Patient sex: M
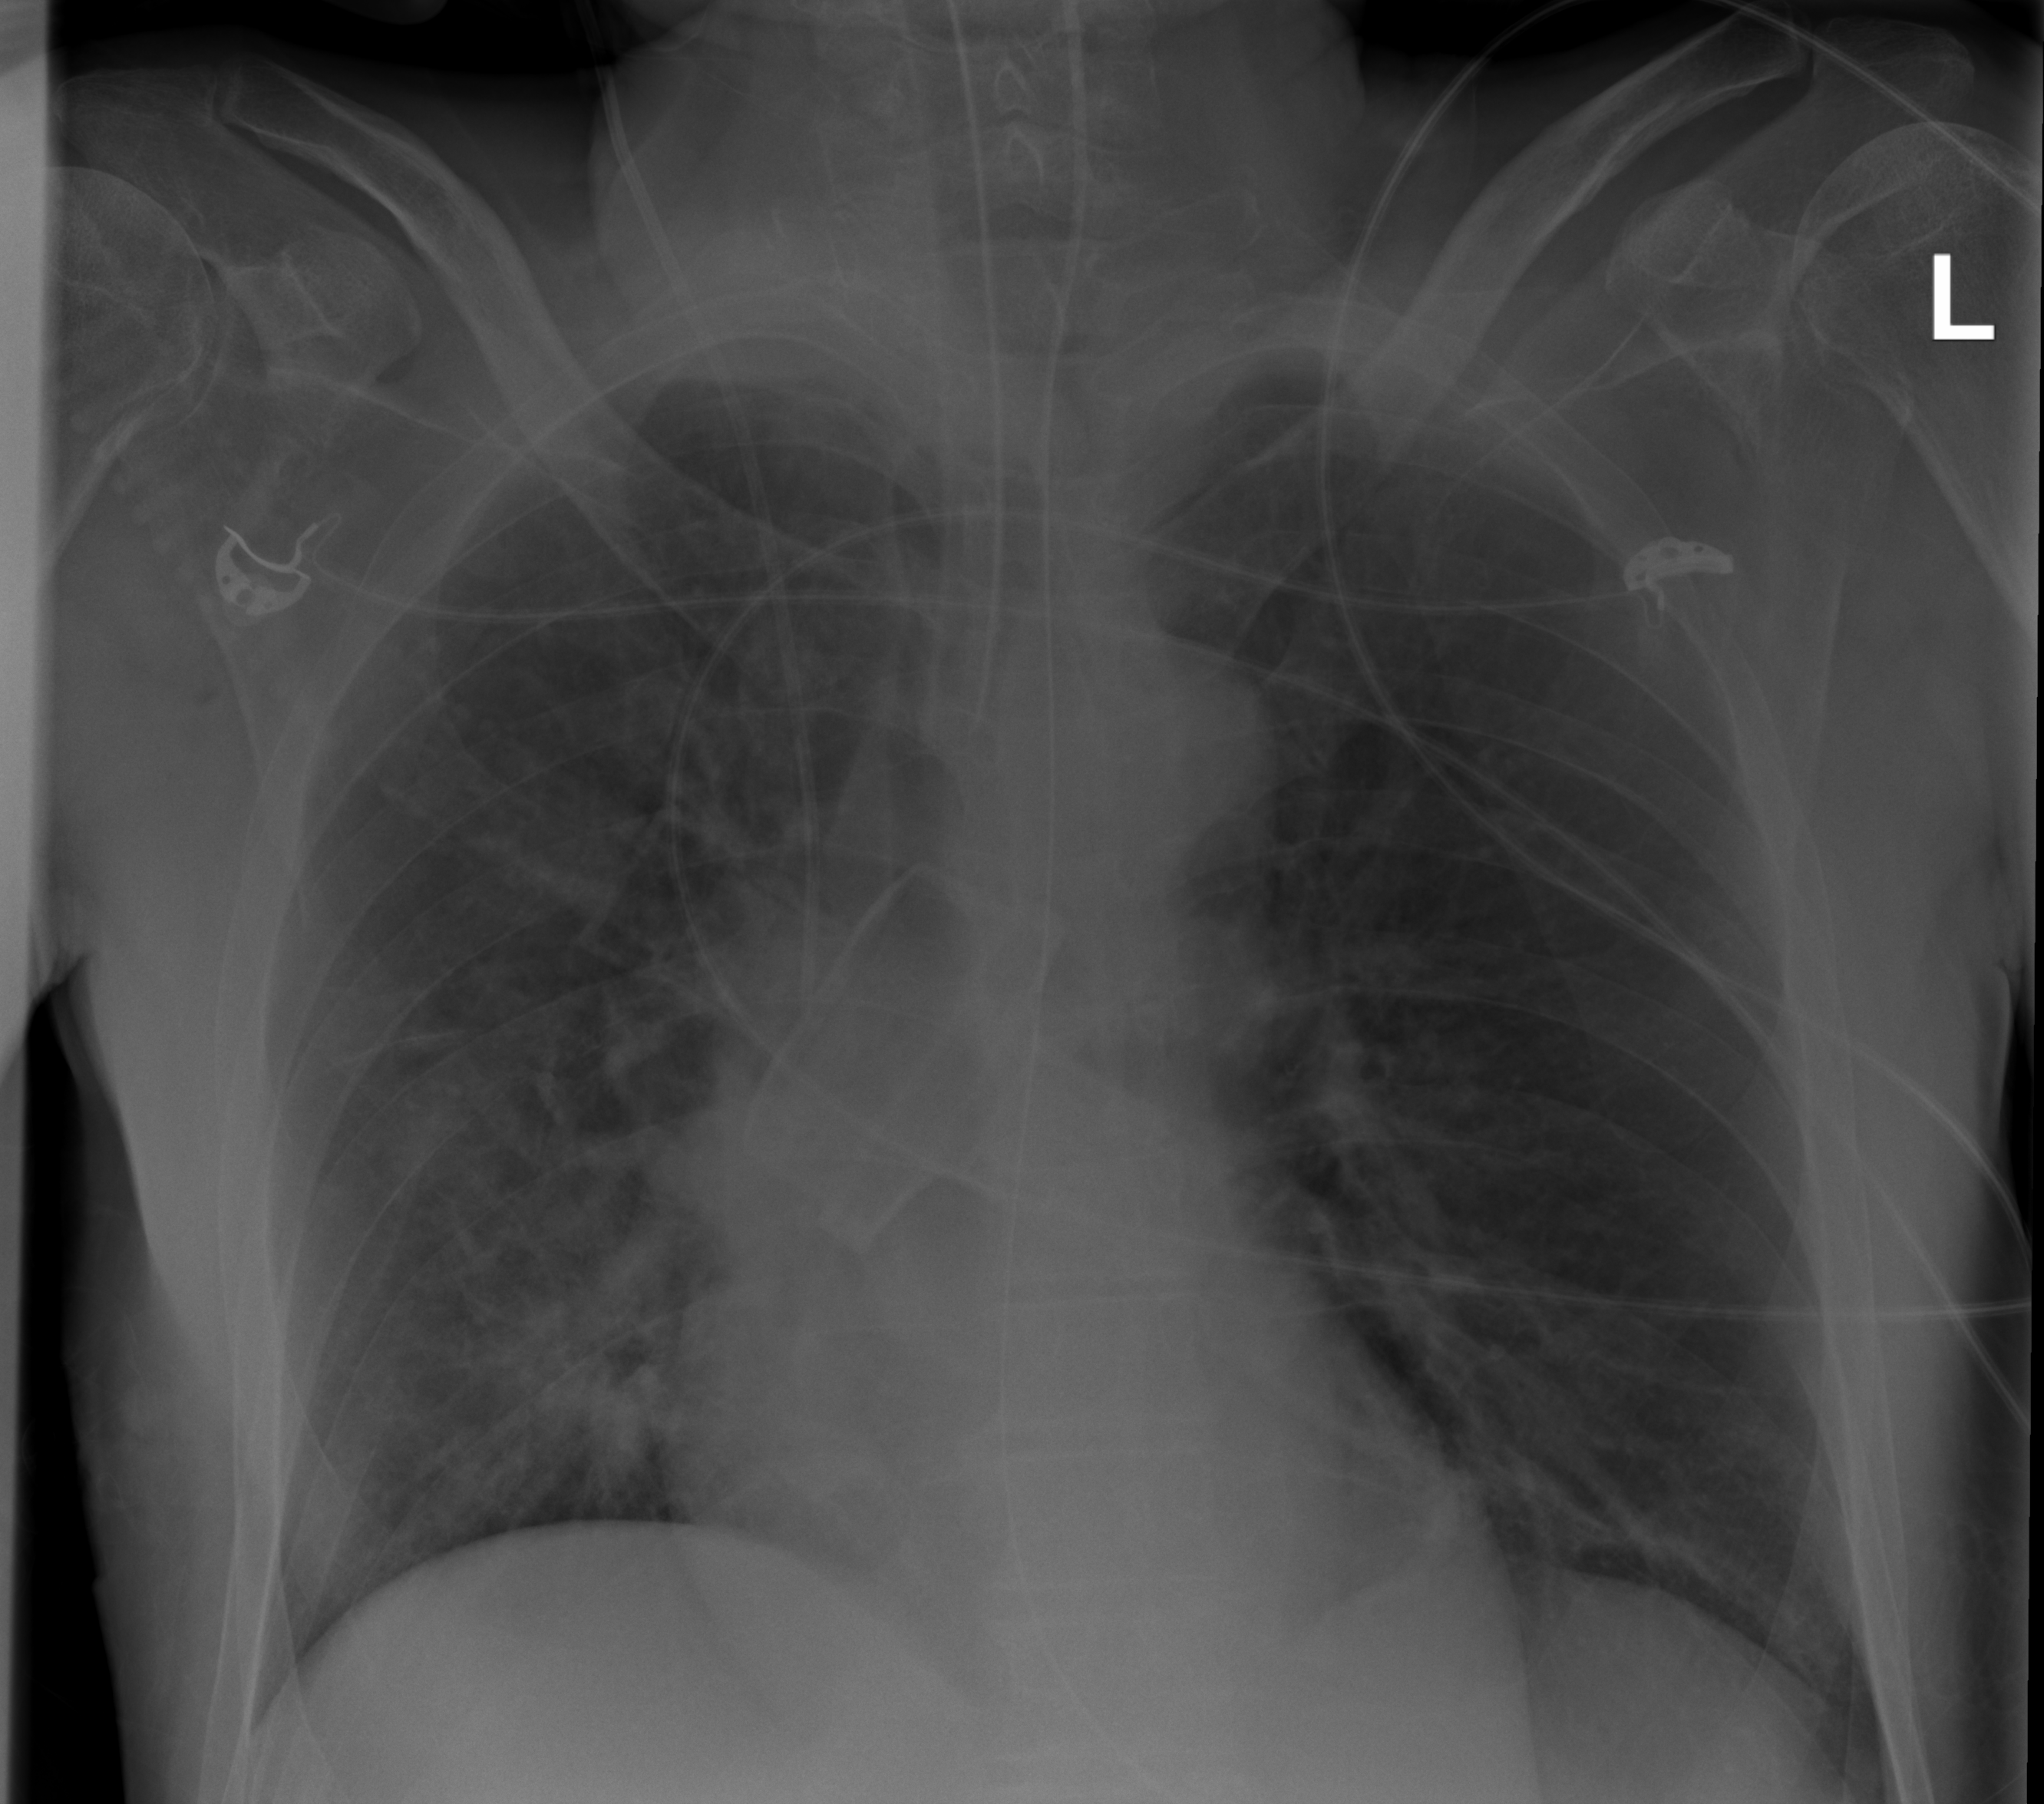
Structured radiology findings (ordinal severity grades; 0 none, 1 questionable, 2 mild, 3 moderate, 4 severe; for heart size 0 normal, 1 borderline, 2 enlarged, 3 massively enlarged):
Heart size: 2
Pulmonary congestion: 0
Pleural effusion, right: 0
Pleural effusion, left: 0
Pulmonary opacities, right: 2
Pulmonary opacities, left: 0
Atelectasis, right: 2
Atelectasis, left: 2